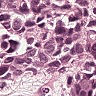
Metastatic tissue present: yes